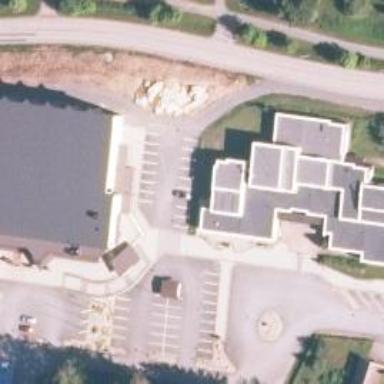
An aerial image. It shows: Commercial building.